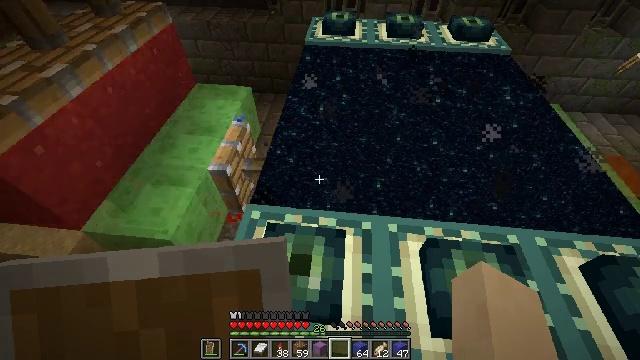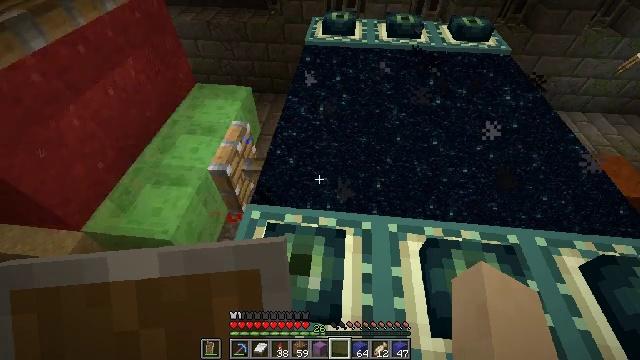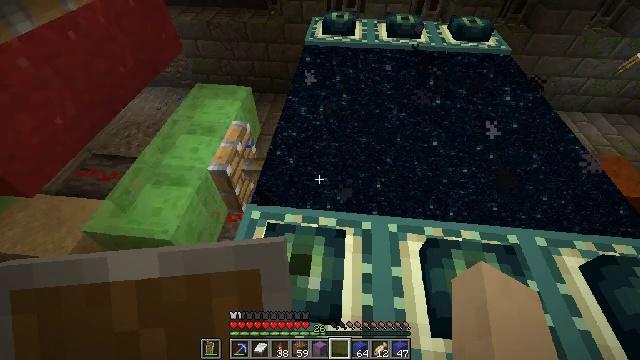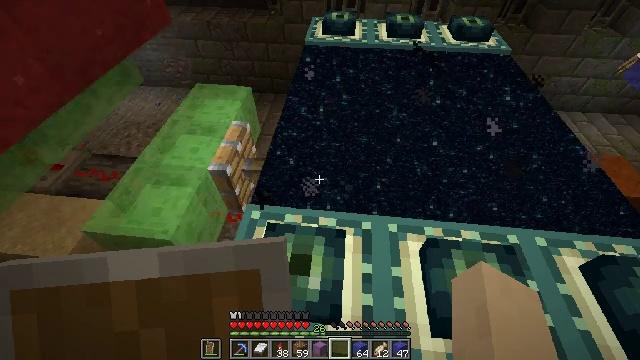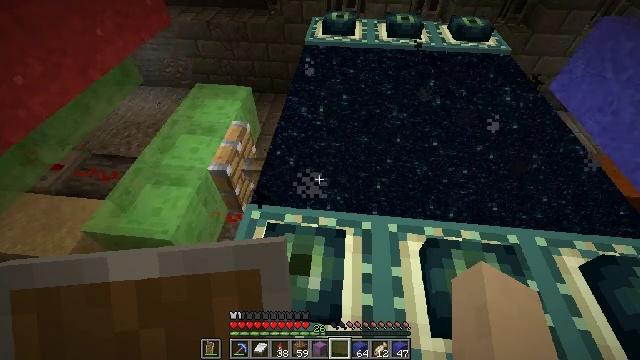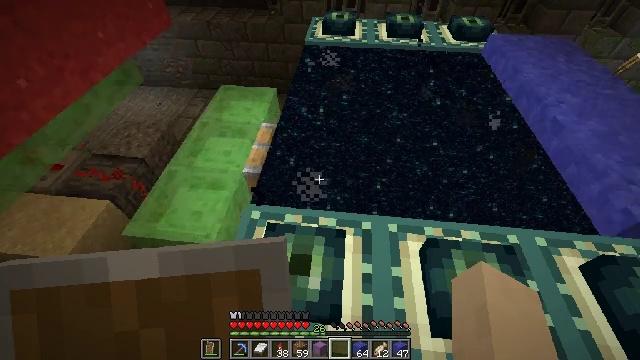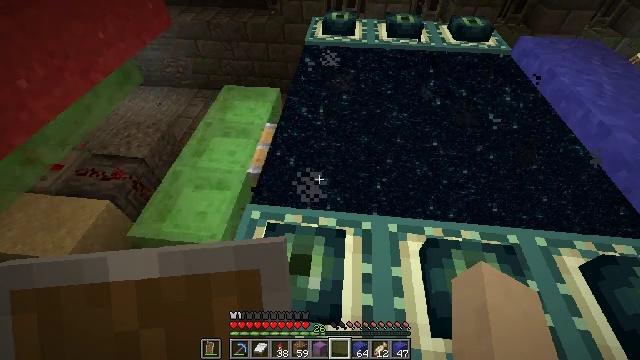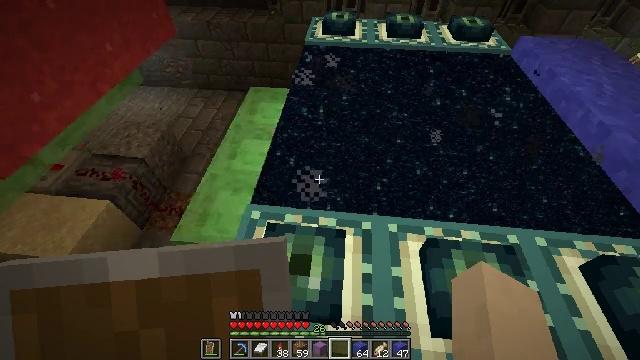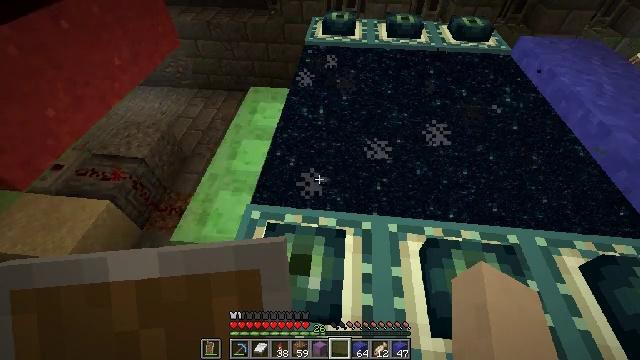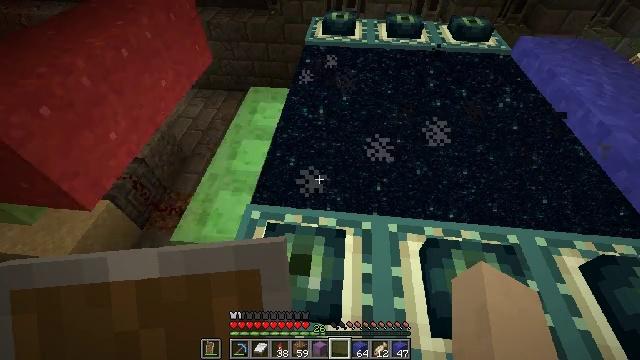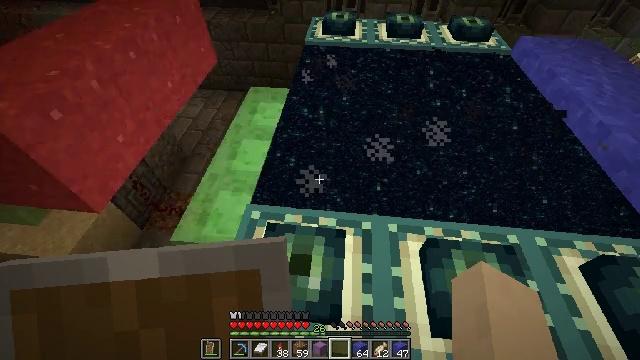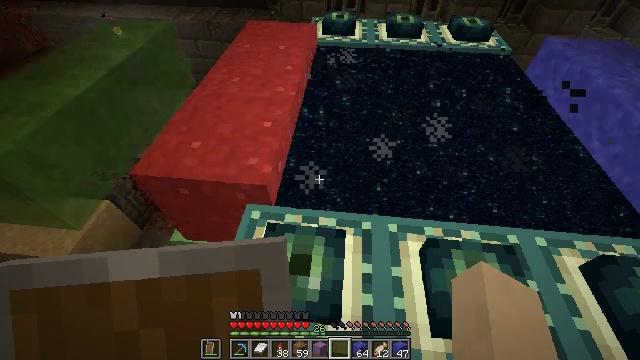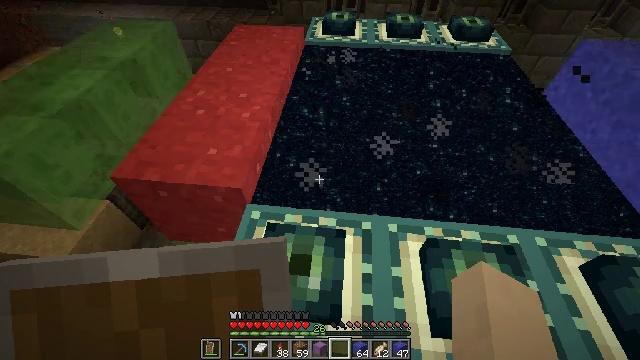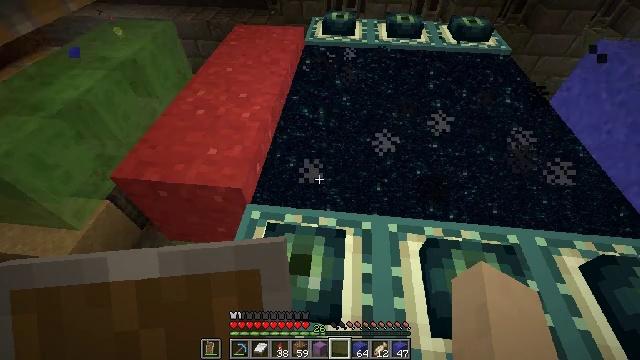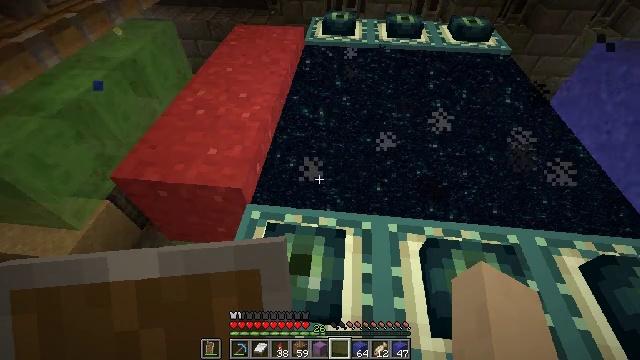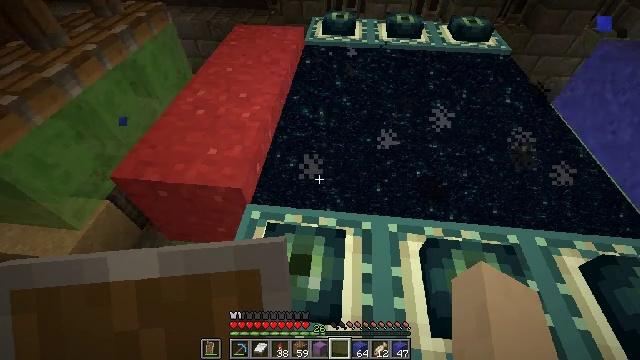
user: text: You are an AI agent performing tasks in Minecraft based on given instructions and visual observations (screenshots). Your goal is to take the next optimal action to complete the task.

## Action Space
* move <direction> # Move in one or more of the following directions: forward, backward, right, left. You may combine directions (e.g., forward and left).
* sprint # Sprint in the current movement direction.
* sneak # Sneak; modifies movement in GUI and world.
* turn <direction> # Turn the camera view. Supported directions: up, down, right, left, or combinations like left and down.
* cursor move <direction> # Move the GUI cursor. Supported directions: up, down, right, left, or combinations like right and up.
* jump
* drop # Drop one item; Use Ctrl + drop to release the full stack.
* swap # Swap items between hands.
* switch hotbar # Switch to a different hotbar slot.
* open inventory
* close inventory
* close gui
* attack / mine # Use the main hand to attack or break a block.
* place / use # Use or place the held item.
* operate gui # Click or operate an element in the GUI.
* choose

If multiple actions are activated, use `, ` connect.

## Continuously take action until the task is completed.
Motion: motion action
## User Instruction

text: Attack the red concrete powder to gather it.
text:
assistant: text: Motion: no_op
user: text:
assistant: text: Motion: no_op
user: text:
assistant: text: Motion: no_op
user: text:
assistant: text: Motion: no_op
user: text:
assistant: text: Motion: no_op
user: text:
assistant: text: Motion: no_op
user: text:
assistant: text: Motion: no_op
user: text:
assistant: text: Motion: no_op
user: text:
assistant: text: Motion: no_op
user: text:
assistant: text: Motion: no_op
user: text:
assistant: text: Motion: no_op
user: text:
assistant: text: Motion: no_op
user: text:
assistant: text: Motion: no_op
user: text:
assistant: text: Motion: no_op
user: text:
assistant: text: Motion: no_op
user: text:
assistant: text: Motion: no_op
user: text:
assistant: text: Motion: no_op
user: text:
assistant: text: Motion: no_op
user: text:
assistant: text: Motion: no_op
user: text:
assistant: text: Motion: no_op
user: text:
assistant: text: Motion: no_op
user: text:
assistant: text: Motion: no_op
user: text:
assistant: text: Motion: no_op
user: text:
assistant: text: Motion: no_op
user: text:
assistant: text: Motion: no_op
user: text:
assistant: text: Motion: no_op
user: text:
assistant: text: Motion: no_op
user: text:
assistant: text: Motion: no_op
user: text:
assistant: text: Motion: no_op
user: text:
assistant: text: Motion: no_op